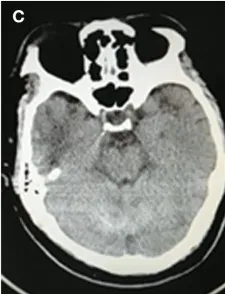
Follow-up CT images of the patient after 1-year albendazole therapy. Brain CT images revealed multiple lesions has slightly shrink and surrounding edema was slightly relieved (A-C).
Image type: radiology (ct)